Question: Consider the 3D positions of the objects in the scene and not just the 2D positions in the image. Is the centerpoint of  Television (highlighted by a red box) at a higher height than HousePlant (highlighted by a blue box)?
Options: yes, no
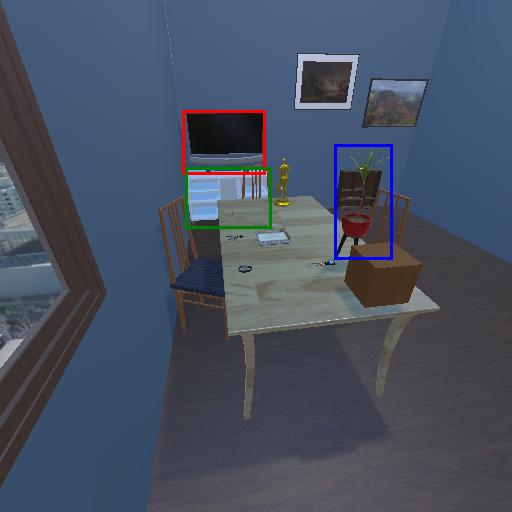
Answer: yes